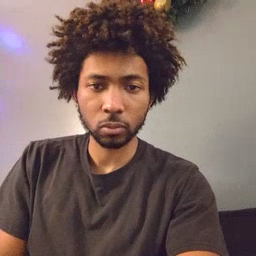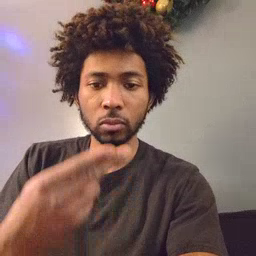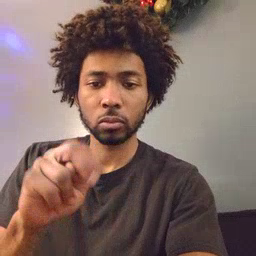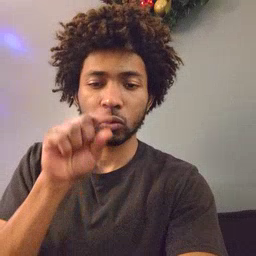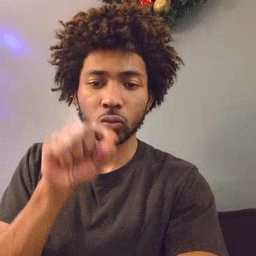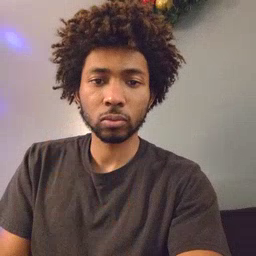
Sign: hen